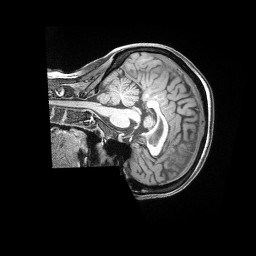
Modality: T1w
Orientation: sagittal
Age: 37
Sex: female
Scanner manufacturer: siemens
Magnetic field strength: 3 T
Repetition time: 2 s
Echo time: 0.00211 s